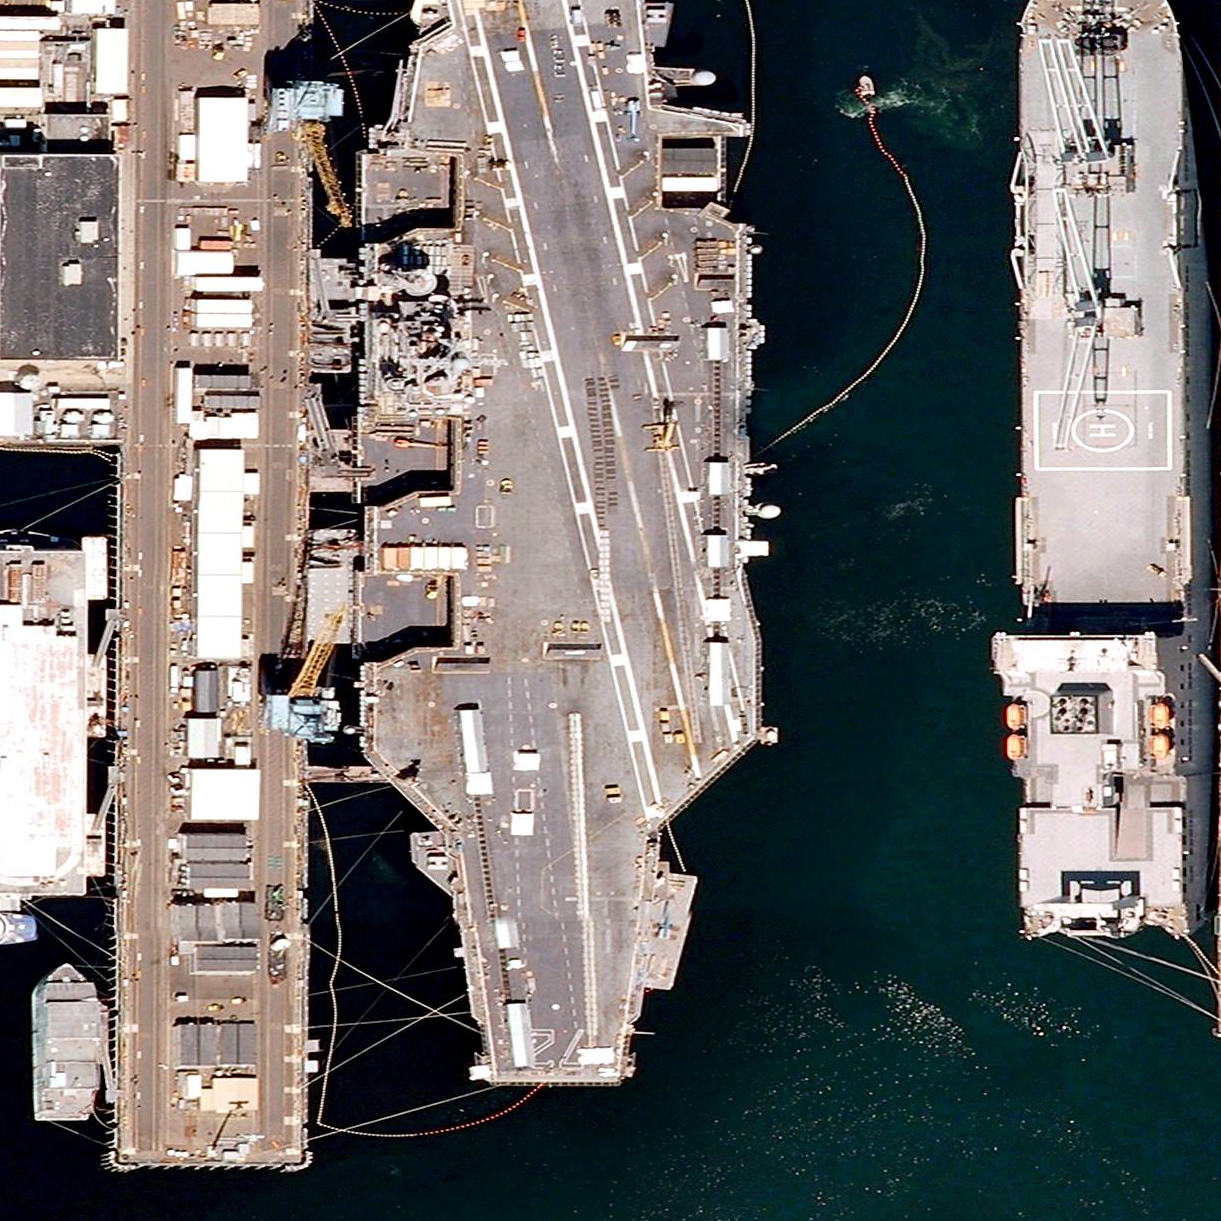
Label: Nimitz-class_aircraft_carrier